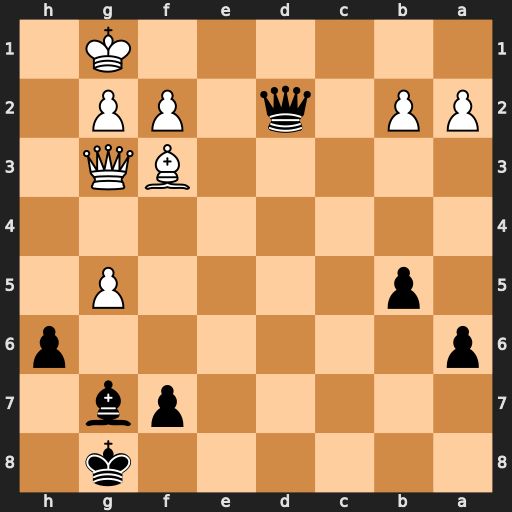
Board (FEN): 6k1/5pb1/p6p/1p4P1/8/5BQ1/PP1q1PP1/6K1
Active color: b
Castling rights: -
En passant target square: -
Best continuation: Qe1+ Kh2 Be5